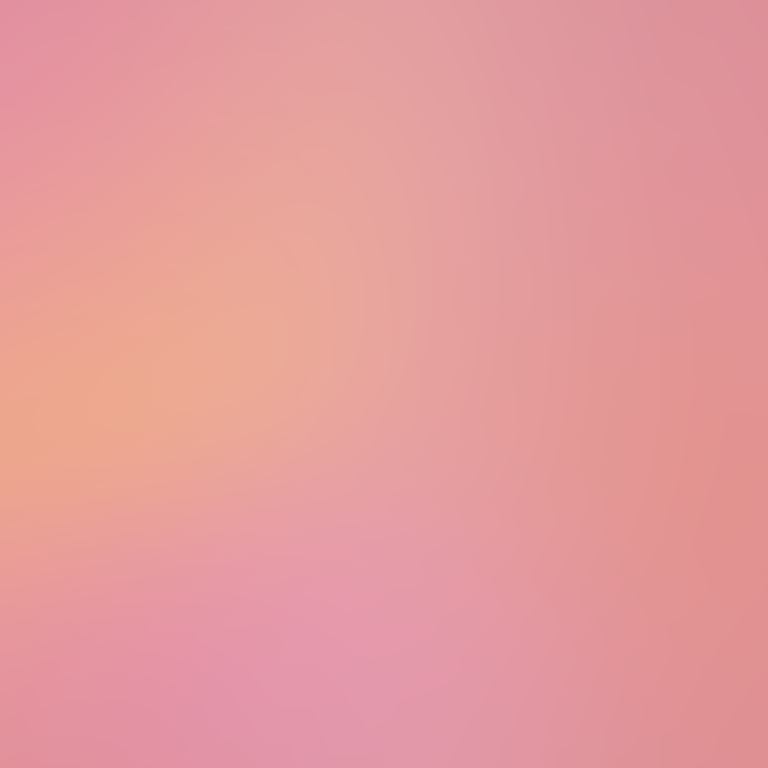
Abstract light effect, smooth gradient from soft pink to warm peach, serene atmosphere, diffuse glow, no room, no furniture, no objects.